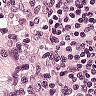
Metastatic tissue present: no